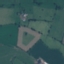
Land use / land cover class: Pasture